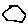
Label: hexagon